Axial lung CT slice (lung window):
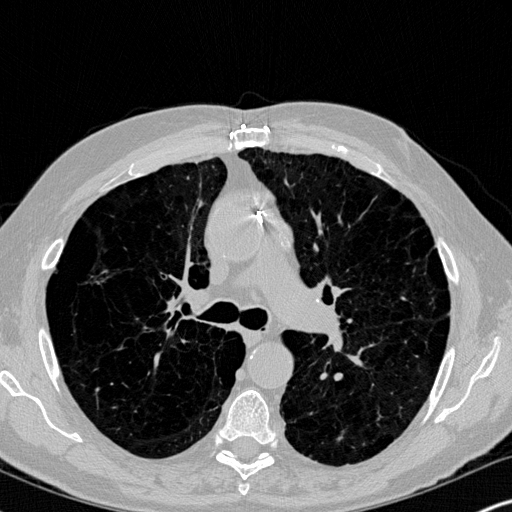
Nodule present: no